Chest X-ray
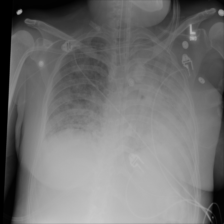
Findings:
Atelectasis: negative
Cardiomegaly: negative
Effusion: negative
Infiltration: positive
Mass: negative
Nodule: negative
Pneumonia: negative
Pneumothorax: negative
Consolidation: positive
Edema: negative
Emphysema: negative
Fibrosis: negative
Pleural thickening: negative
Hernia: negative